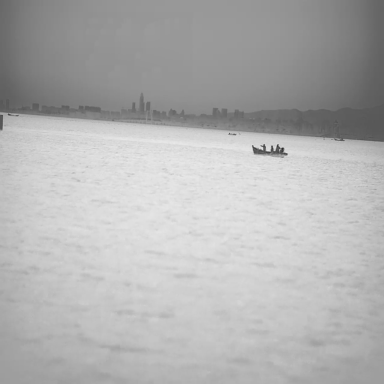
There are four bulk_carriers in the infrared image.